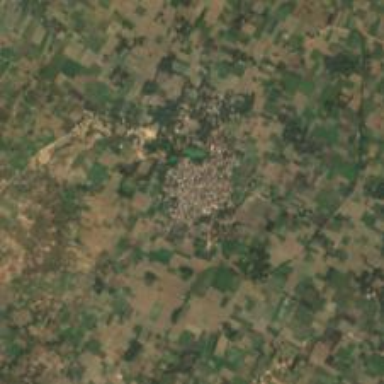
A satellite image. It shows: Village.